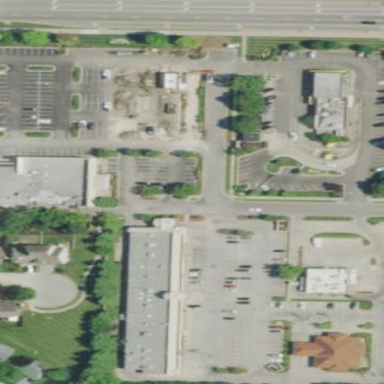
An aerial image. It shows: Retail area.